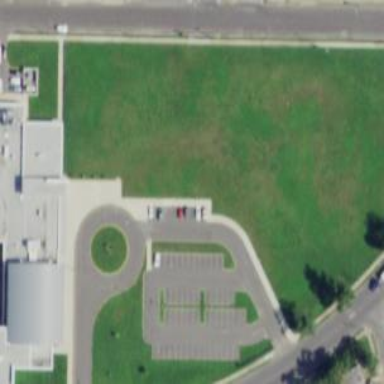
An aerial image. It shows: School.